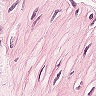
Metastatic tissue present: no